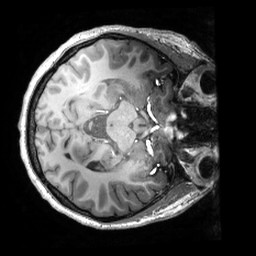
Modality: T1w
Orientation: axial
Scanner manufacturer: philips
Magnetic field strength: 7 T
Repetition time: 0.008 s
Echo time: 0.001974 s